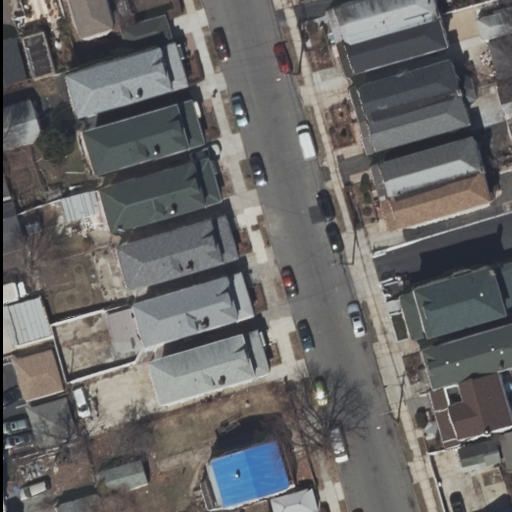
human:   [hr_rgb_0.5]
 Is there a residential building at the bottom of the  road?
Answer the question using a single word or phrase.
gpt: yes

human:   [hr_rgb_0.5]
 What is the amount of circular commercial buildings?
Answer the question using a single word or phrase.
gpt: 0

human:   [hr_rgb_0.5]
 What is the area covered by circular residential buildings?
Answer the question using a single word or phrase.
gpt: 0m2

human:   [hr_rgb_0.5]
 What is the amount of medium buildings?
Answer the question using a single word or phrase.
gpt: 16

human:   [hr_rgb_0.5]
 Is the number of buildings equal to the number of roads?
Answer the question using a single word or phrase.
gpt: no

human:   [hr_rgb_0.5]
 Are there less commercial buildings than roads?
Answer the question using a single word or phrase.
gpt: yes

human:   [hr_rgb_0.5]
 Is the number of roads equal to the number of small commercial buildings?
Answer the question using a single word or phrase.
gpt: no

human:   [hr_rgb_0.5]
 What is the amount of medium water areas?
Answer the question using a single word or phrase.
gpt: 0

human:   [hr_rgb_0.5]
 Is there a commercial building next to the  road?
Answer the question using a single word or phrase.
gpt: no

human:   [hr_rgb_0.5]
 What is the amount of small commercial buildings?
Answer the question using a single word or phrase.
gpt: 0

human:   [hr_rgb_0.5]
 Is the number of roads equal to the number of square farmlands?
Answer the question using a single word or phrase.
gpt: no

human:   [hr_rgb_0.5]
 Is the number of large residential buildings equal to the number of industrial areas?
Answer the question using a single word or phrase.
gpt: yes

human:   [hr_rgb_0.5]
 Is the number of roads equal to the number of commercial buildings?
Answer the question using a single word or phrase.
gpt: no

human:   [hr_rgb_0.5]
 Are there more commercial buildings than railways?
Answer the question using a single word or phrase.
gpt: no

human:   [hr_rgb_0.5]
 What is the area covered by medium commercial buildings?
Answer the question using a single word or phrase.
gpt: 0m2

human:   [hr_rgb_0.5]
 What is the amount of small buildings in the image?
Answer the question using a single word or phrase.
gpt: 23

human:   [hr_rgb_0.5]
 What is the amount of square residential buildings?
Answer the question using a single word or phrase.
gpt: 0

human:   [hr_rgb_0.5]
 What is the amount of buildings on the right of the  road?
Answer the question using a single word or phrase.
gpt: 15

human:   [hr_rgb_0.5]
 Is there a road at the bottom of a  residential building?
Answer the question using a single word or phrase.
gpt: no

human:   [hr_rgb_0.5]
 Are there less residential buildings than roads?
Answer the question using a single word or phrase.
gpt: no

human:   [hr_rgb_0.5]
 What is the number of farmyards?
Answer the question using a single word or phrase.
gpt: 0

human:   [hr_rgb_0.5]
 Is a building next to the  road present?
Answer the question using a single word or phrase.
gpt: yes

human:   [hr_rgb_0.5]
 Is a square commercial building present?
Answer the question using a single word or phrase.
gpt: no

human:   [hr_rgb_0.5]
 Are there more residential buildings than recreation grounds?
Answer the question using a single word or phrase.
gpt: yes

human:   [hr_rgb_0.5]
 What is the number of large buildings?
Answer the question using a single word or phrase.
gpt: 0

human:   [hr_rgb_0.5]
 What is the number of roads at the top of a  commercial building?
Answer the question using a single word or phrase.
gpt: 0

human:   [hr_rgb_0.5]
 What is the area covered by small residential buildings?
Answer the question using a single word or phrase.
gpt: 741m2

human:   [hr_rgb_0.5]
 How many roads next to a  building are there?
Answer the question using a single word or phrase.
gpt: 1

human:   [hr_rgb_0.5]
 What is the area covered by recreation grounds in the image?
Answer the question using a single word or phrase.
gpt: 0m2

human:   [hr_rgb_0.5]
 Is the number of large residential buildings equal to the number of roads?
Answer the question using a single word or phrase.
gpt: no

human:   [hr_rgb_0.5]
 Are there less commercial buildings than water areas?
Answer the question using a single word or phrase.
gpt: no

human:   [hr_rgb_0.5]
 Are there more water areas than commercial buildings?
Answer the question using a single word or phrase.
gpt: no

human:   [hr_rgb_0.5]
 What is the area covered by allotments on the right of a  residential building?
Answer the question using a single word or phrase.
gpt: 0m2

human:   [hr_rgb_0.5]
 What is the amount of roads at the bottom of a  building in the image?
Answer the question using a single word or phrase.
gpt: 0

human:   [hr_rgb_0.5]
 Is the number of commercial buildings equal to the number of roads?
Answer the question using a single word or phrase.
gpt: no

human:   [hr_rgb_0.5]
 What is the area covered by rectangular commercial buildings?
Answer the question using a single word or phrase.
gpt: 0m2